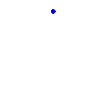
Particle: pion